Interaction volume radius: 5 \u00c5
Interaction volume height: 20 \u00c5
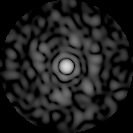
Disorder parameter: 0.8158